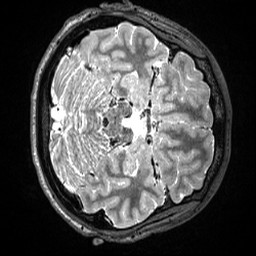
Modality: T2w
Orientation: axial
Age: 28
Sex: male
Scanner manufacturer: siemens
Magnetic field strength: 3 T
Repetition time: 3.2 s
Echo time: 0.563 s